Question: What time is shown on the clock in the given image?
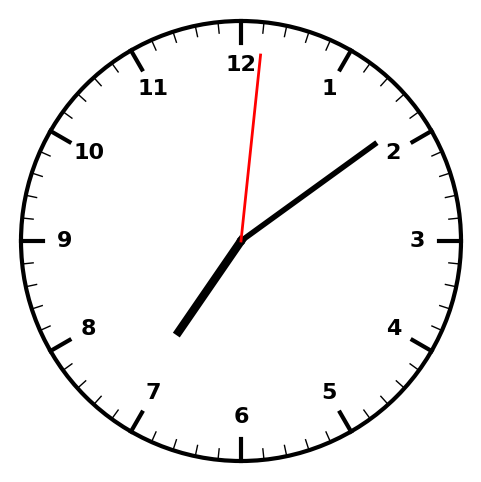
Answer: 07:09:01